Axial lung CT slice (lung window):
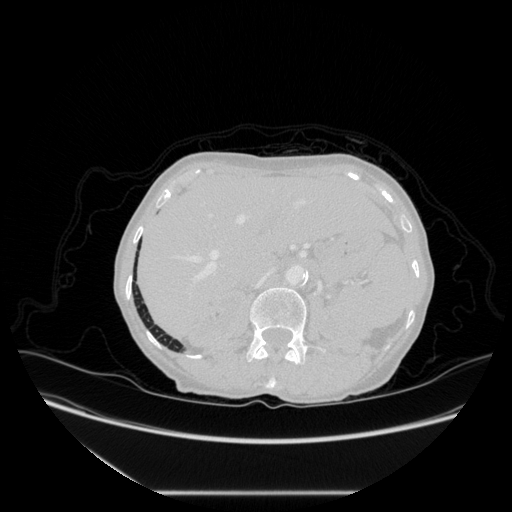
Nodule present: no